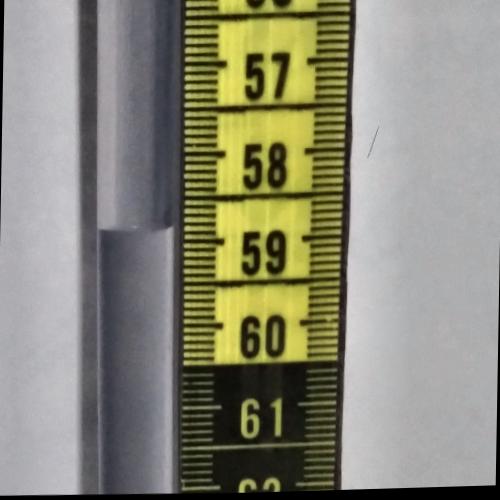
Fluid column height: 58.8 cm